Interaction volume radius: 5 \u00c5
Interaction volume height: 10 \u00c5
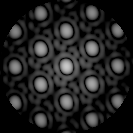
Disorder parameter: 0.008543